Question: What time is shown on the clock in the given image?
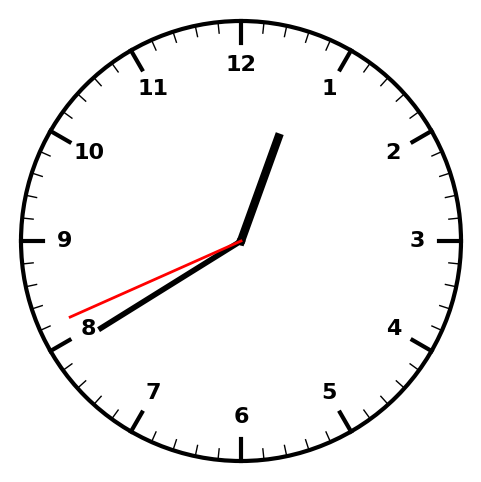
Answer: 12:39:41